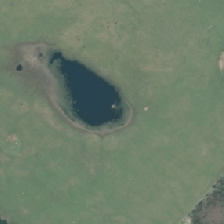
Land cover: lake_pond